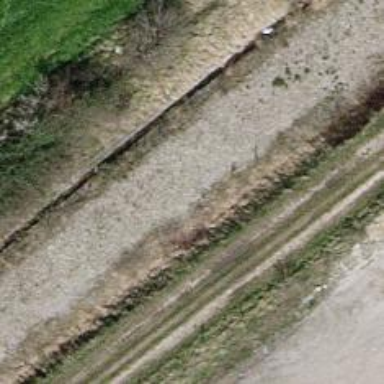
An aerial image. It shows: Abandoned railway.